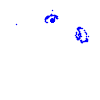
Particle: pion